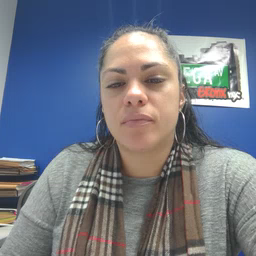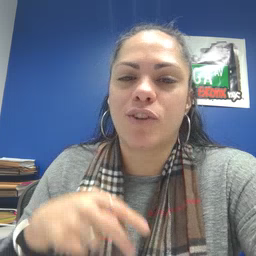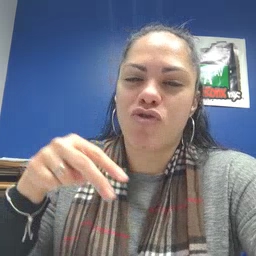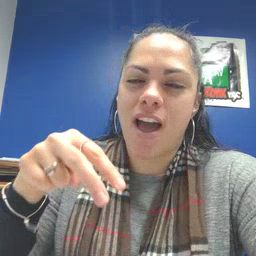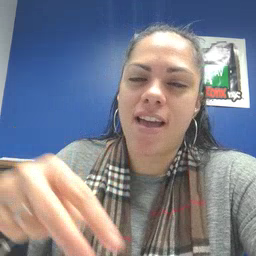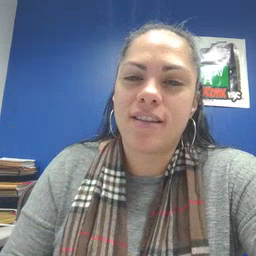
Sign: ride